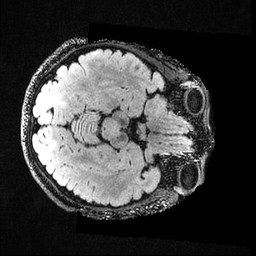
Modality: FLAIR
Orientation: axial
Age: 33
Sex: female
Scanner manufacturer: ge
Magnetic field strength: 3 T
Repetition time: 4.802 s
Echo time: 0.1167 s